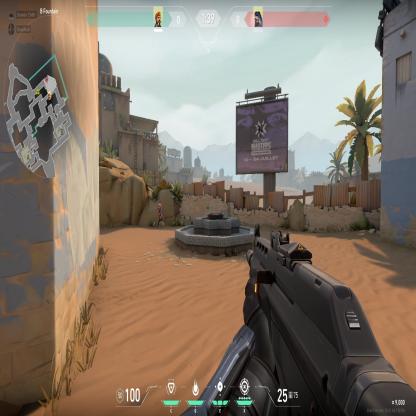
Label: enemy